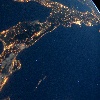
Label: water